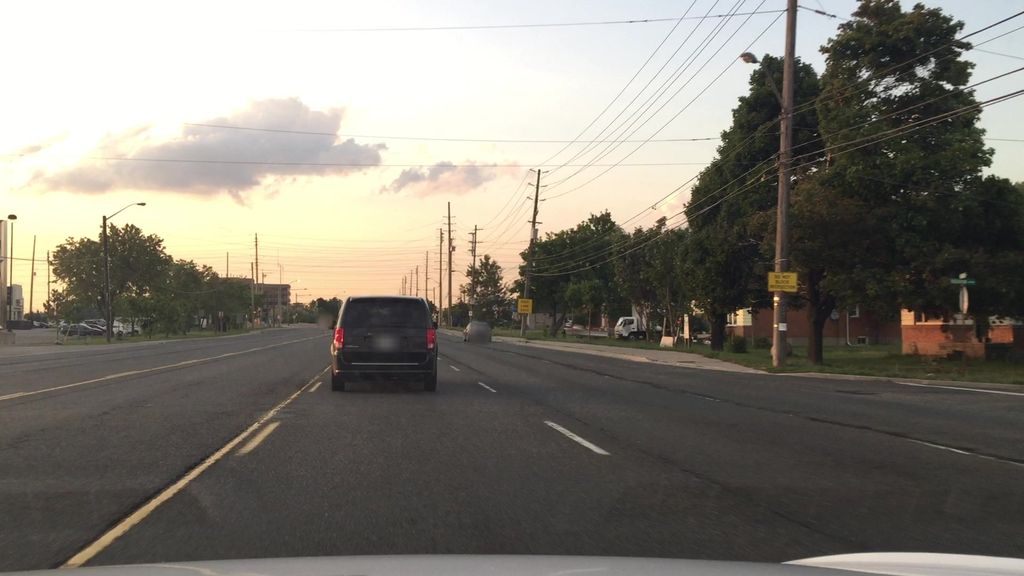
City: toronto